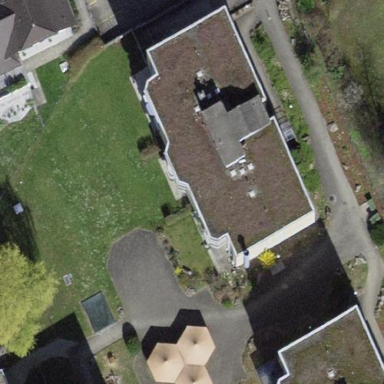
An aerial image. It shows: Building with flat roof.